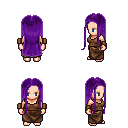
a pixel art fantasy rpg character, female body template, human, light skin, brown pirate shirt, robe skirt, purple extra-long hairstyle, leather bracers, four views (front, back, left, right), 2x2 character sprite sheet, small pixel art, hard edges, no anti-aliasing